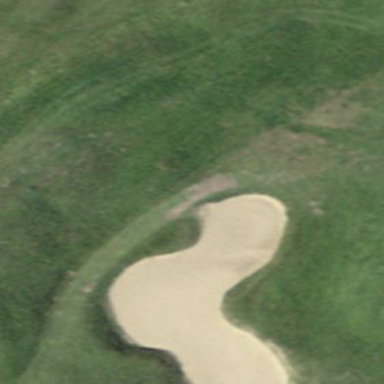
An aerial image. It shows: Golf bunker filled with sandy terrain.